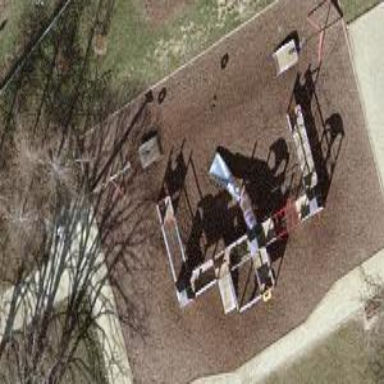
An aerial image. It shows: Playground structure.